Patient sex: F
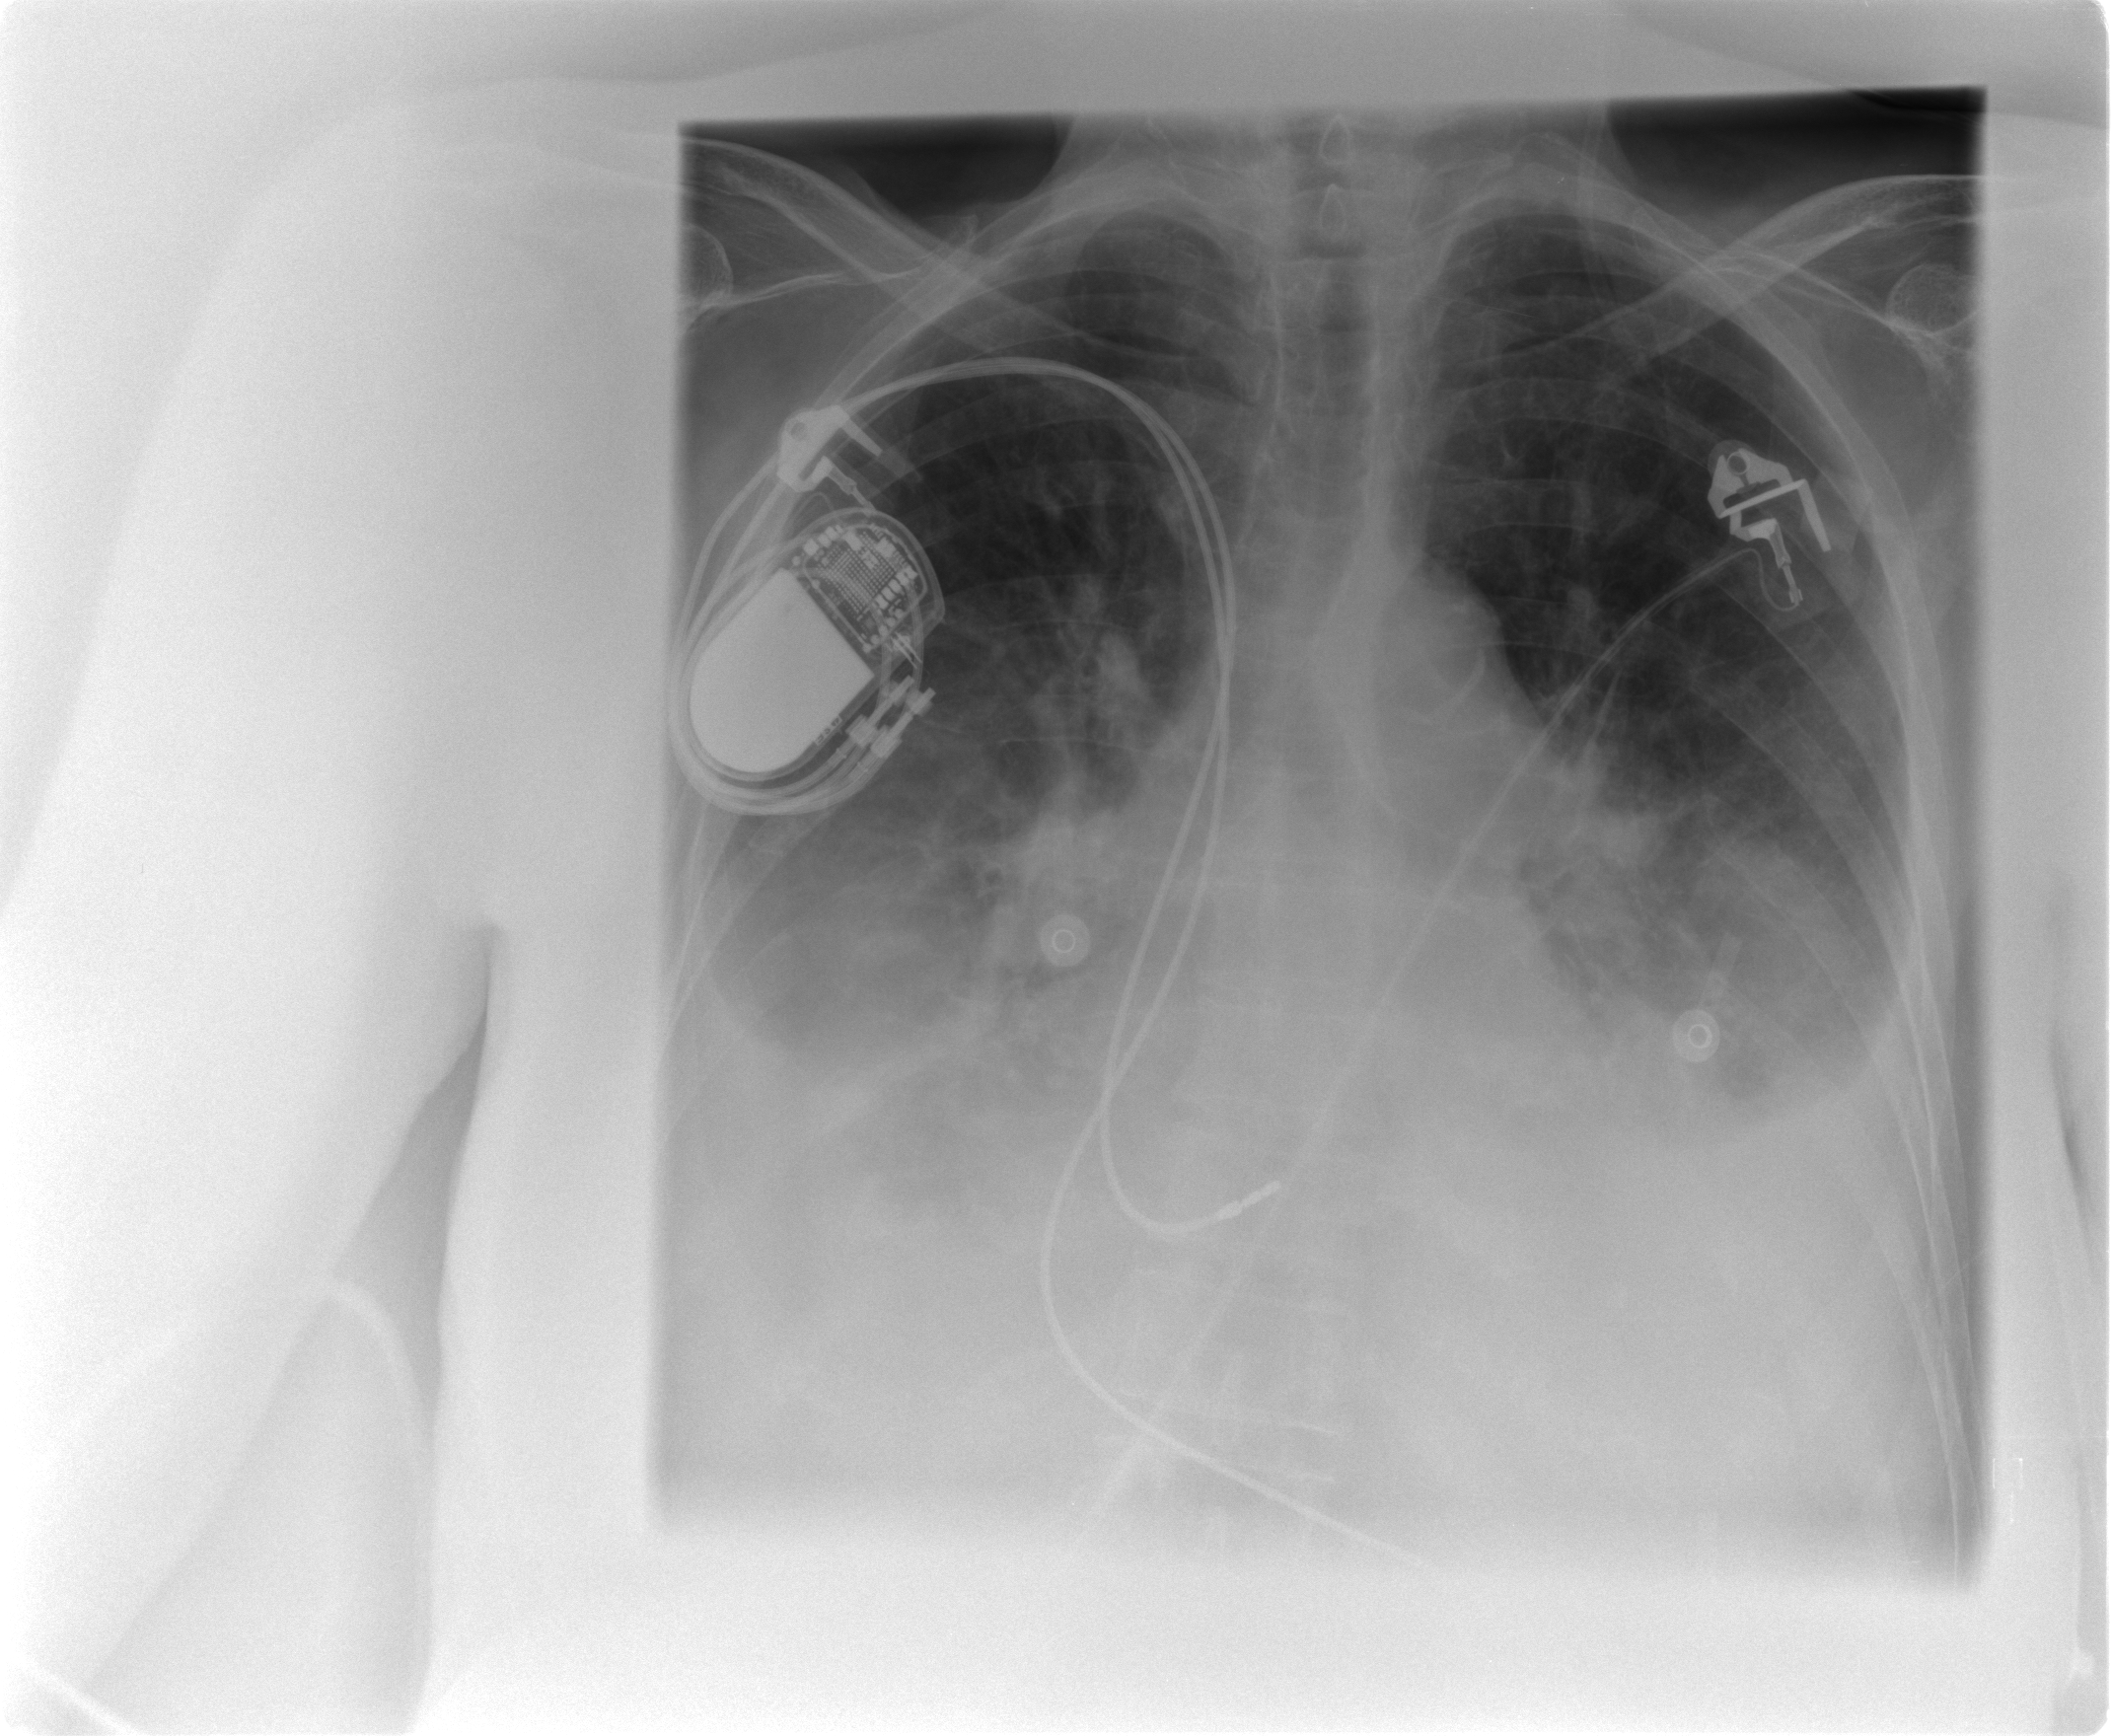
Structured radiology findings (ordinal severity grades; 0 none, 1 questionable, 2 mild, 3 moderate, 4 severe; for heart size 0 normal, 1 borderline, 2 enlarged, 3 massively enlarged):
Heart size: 0
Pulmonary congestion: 3
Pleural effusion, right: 3
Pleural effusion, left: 3
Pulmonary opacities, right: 0
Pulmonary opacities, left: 0
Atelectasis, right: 3
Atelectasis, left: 3